Brain MRI, t1w sequence, axial 2D slice.
Patient: age 28, sex F, weight 95 kg, height 1.95 m
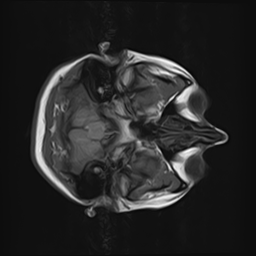